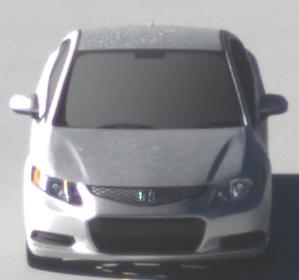
Make: Honda
Model: Civic Limousine 1.8
Detailed model: Civic (IX) Limousine
Model produced from: 2014/05
Model produced until: 2017/06
Doors: 4
Color: white
Road condition: dry road
Daytime: morning or afternoon
Contrast: high contrast